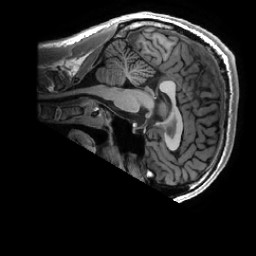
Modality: T1w
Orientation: sagittal
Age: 26
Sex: male
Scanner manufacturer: ge
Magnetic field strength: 3 T
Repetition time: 0.0073 s
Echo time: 0.003 s